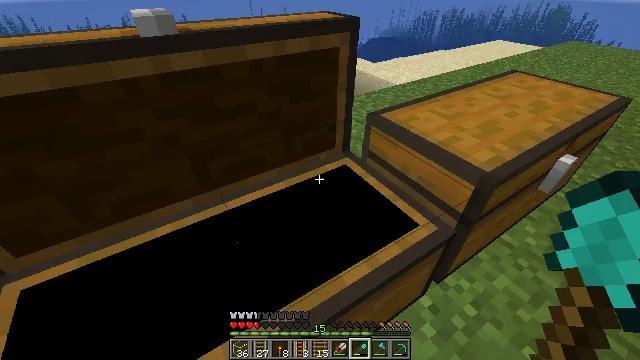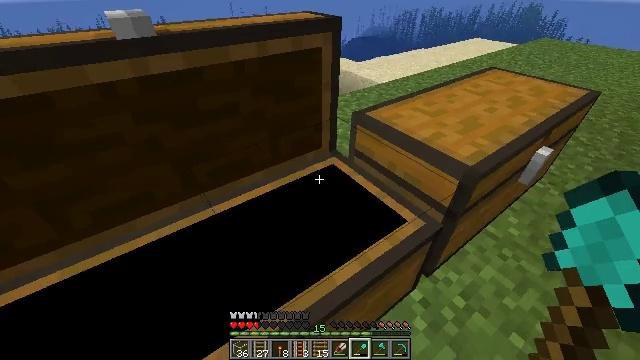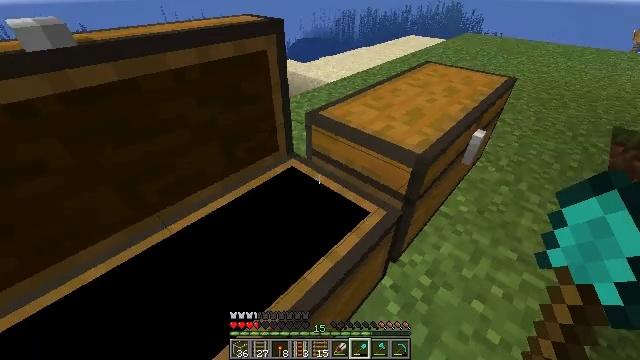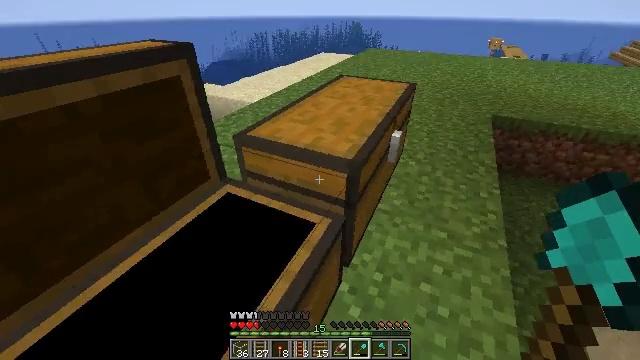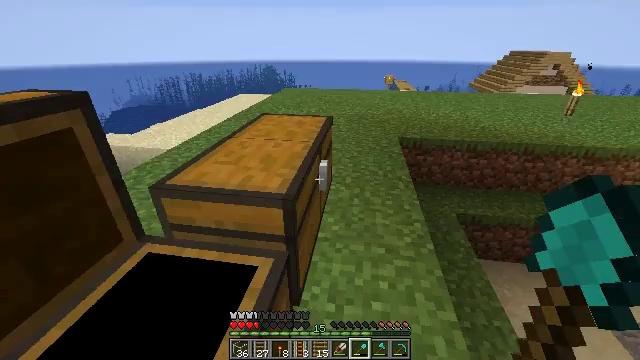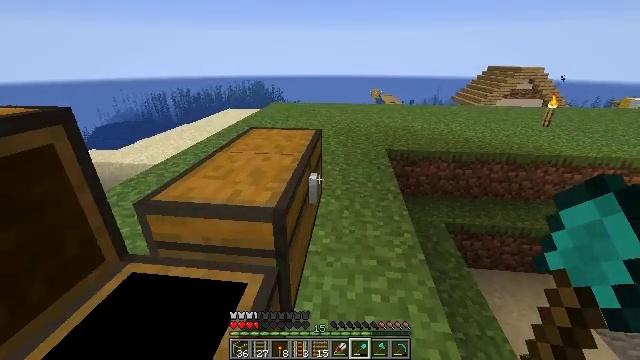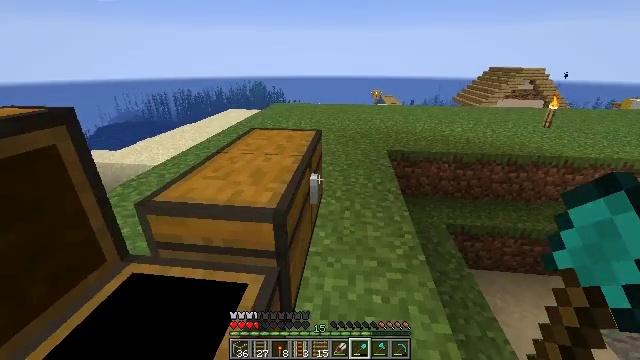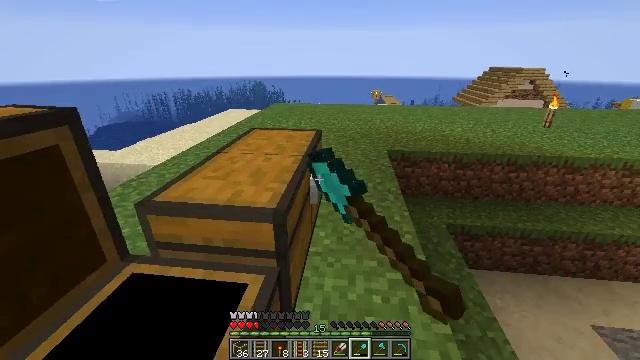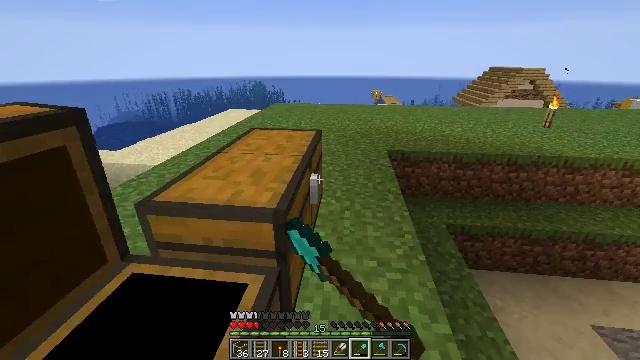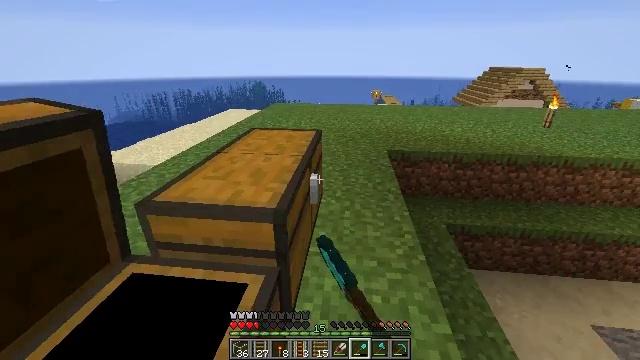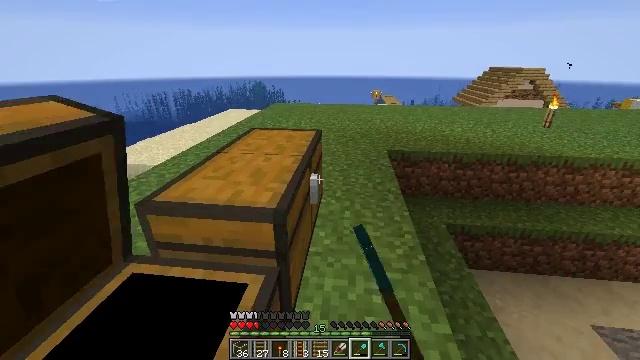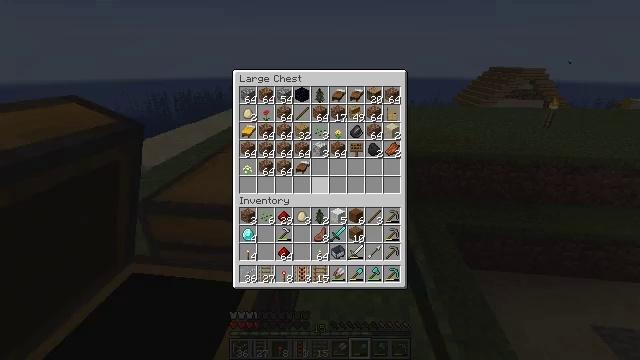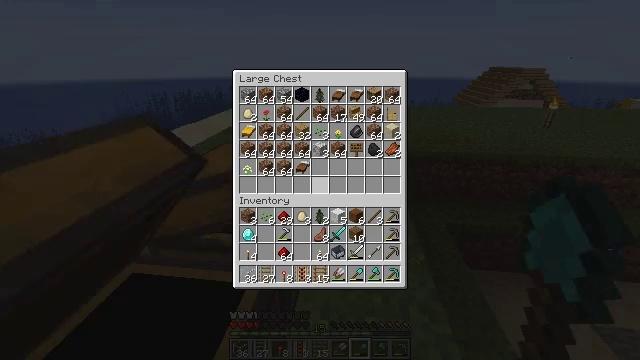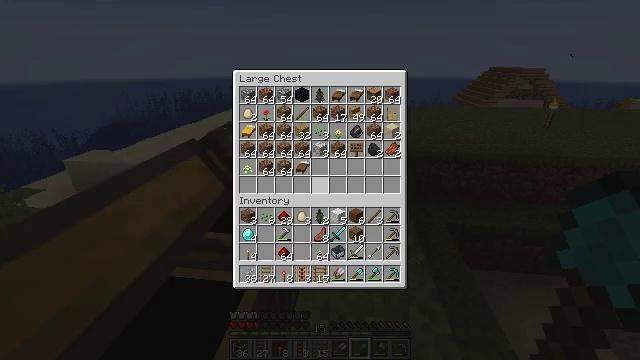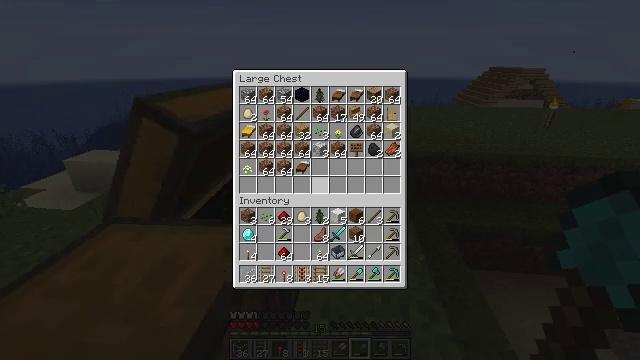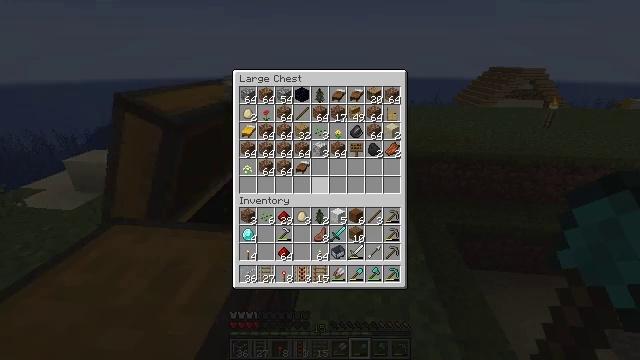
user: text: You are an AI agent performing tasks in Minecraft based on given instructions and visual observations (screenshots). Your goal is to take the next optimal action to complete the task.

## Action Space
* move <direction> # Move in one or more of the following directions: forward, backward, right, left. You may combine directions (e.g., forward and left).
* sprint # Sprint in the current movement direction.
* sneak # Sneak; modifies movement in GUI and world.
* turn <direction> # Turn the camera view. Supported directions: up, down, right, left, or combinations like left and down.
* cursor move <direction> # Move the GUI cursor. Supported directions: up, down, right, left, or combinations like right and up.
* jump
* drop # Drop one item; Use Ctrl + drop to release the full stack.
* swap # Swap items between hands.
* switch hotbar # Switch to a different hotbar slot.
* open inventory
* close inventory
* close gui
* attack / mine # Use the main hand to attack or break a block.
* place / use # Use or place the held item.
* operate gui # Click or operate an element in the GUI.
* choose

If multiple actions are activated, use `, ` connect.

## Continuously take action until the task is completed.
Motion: motion action
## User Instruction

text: Break the white bed to relocate it.
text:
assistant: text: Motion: turn right, close gui
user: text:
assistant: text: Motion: turn right
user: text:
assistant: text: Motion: turn right and up
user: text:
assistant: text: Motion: turn right and up
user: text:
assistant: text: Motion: turn right and up
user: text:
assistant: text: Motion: use / place
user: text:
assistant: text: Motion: use / place
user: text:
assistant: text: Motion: use / place
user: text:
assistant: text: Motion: use / place
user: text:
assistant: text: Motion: no_op
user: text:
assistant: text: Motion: open gui
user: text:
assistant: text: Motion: no_op
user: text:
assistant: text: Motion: no_op
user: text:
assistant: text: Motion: no_op
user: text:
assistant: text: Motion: no_op
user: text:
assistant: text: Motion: no_op
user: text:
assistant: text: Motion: no_op
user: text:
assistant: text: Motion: no_op
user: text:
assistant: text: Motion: no_op
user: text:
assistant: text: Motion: no_op
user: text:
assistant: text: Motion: no_op
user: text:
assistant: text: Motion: no_op
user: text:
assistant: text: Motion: no_op
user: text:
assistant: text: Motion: no_op
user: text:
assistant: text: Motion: no_op
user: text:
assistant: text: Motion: no_op
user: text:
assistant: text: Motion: no_op
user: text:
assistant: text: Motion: close gui
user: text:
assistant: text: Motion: no_op
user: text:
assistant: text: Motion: no_op